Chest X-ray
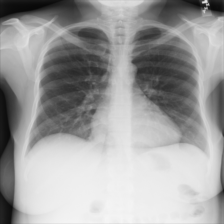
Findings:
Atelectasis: negative
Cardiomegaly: negative
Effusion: negative
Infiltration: negative
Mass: negative
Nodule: negative
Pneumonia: negative
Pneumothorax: negative
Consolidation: negative
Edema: negative
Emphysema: negative
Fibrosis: negative
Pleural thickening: negative
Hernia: negative